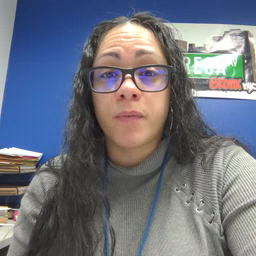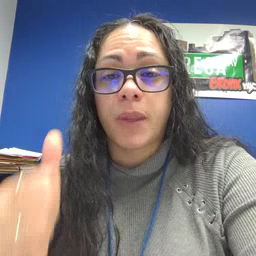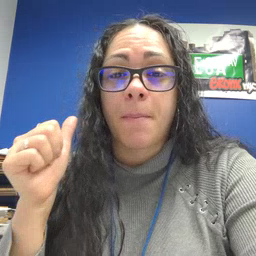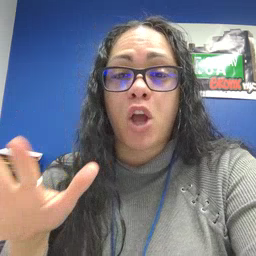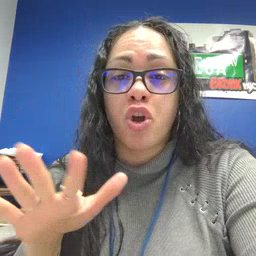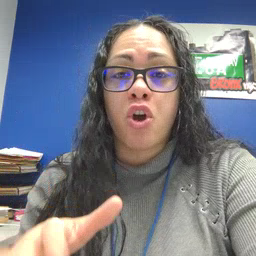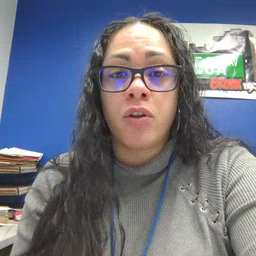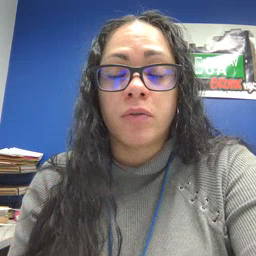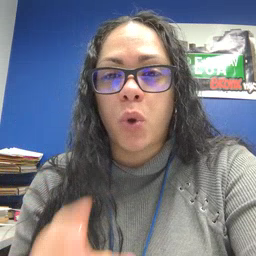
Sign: backyard